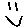
Label: smiley face